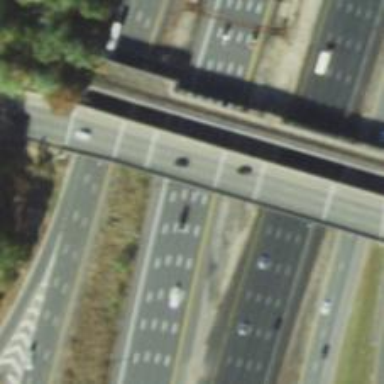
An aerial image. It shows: Urban freeway or expressway.